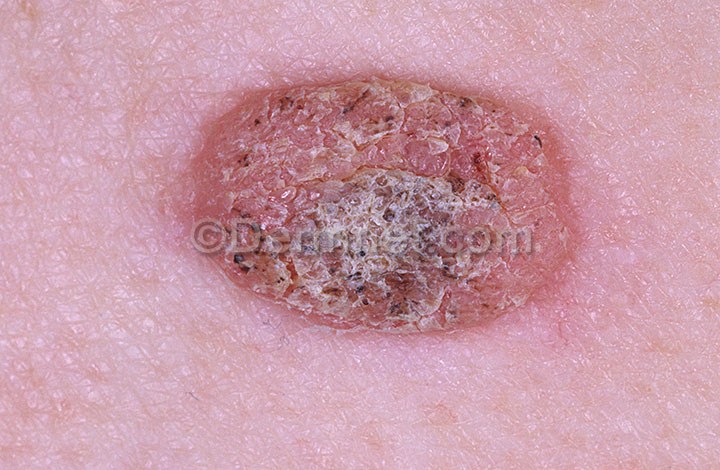
Disease: Seborrheic Keratoses and other Benign Tumors